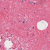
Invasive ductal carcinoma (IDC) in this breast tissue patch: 0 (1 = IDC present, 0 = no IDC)